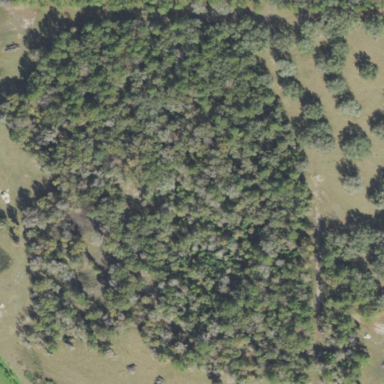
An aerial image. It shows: Mixed leaf woodland.